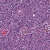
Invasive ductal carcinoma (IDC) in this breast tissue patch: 1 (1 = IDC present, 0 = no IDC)